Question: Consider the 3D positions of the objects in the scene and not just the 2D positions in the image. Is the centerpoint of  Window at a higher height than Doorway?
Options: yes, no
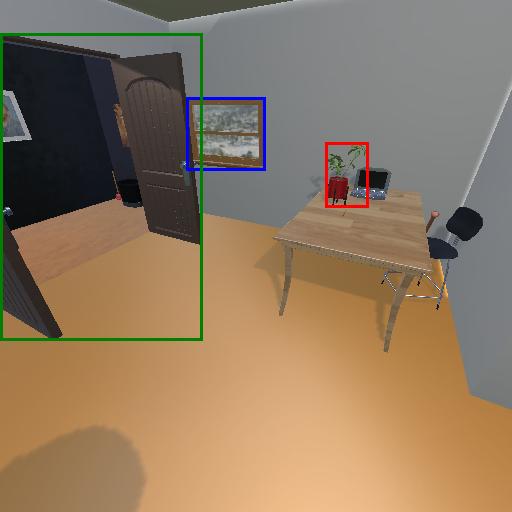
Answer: yes